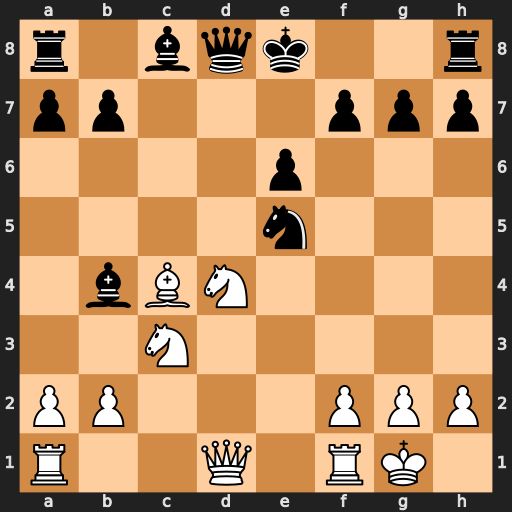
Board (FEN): r1bqk2r/pp3ppp/4p3/4n3/1bBN4/2N5/PP3PPP/R2Q1RK1
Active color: w
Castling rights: kq
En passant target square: -
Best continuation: Qa4+ Bd7 Qxb4